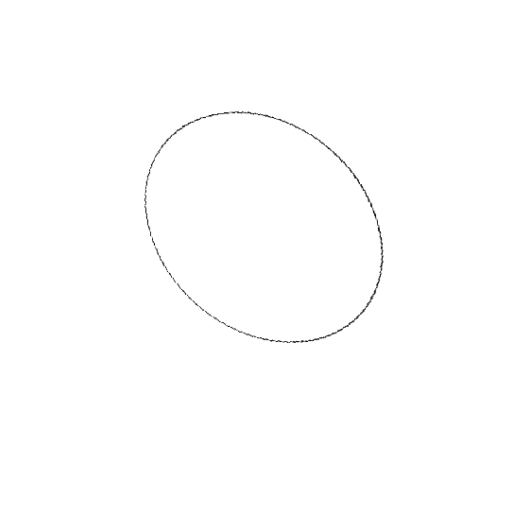
Crossing number: 0